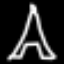
Label: The Eiffel Tower